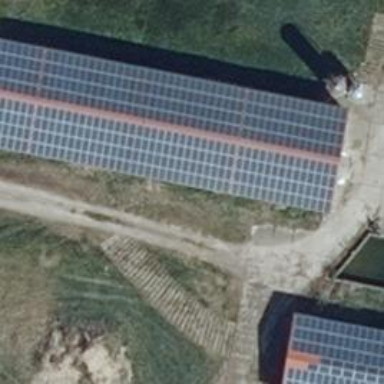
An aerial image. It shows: Solar photovoltaic panel generating electricity through small installation.